Field crop: tomato
Growth stage: 1
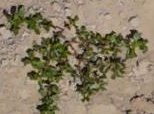
Species: portulaca